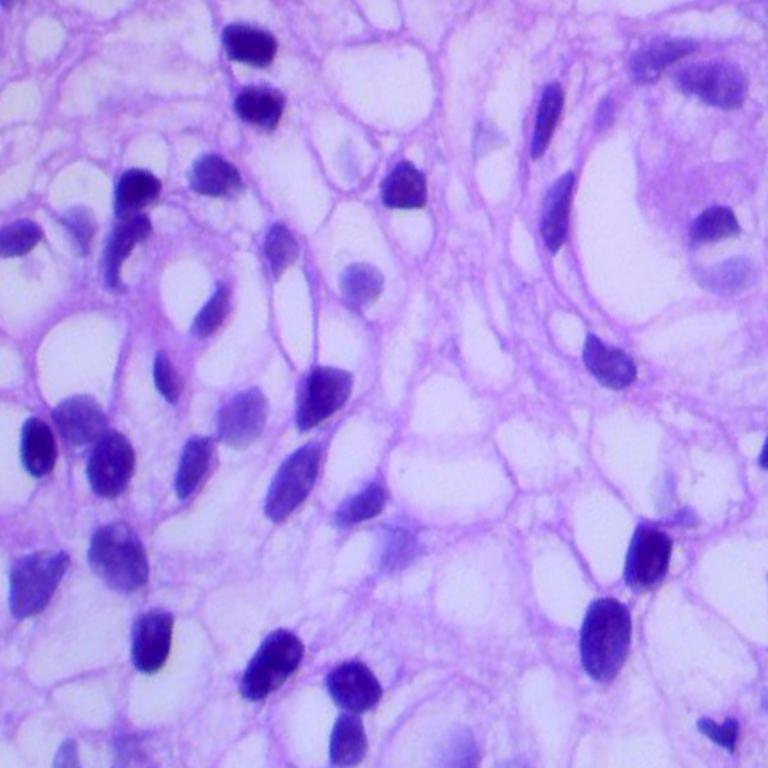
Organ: lung
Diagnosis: squamous carcinomas